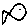
Label: fish